Interaction volume radius: 5 \u00c5
Interaction volume height: 10 \u00c5
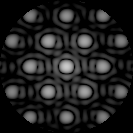
Disorder parameter: 0.08037